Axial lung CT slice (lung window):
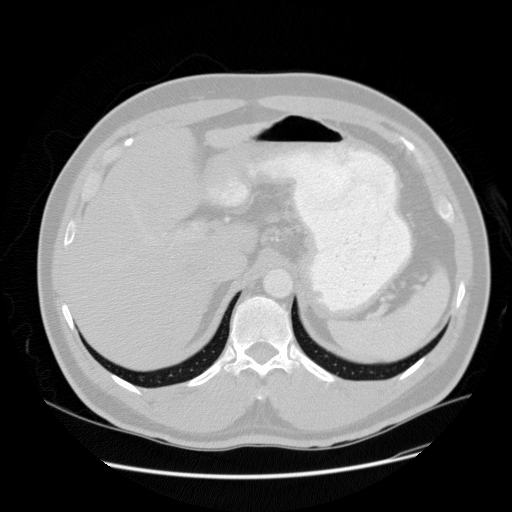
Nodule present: no